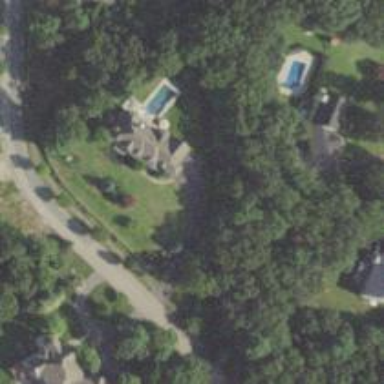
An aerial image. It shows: Driveway.